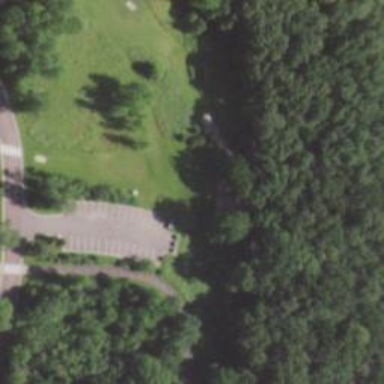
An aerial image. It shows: Disc golf basket.